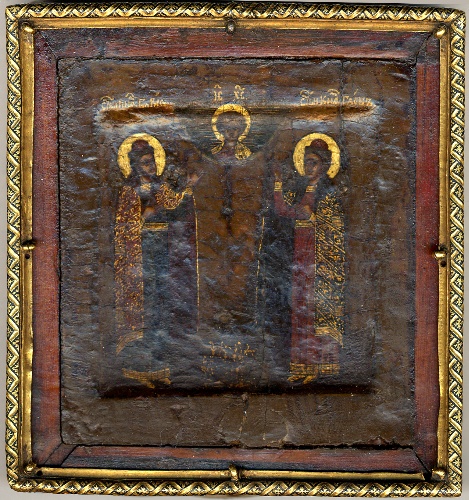
Title: The Christ Child with Saints Boris and Gleb
Artist: Russian Painter
Artist bio: 16th–18th century
Object type: Painting, icon
Classification: Paintings
Medium: (a) tempera and gold on wood; (b) gold and enamel studded with jewels
Dimensions: (a) overall 4 3/8 x 4 in. (11.1 x 10.2 cm), painted surface 3 1/2 x 3 1/4 in. (8.9 x 8.3 cm); (b) 4 1/2 x 4 1/4 in. (11.4 x 10.8 cm)
Department: European Paintings
Credit line: Gift of George D. Pratt, 1933
Accession year: 1933
Repository: Metropolitan Museum of Art, New York, NY
Tags: Men|Saints|Christ